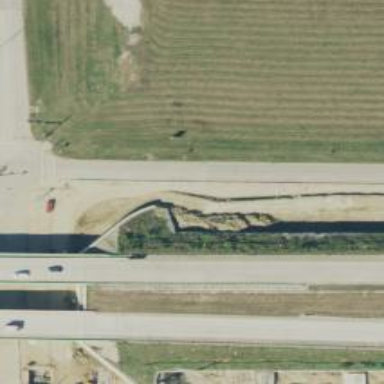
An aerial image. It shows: Secondary link road.